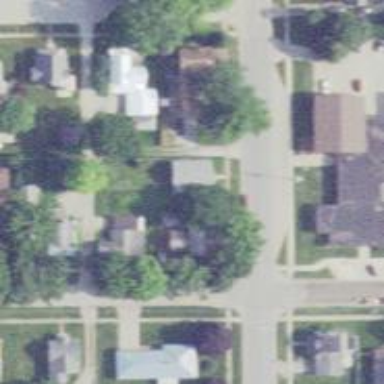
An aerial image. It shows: Alley classified as service road.